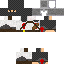
A female human skin with medium skin, wearing brown long hair dressed in a blue hoodie and brown pants, featuring a closed mouth.